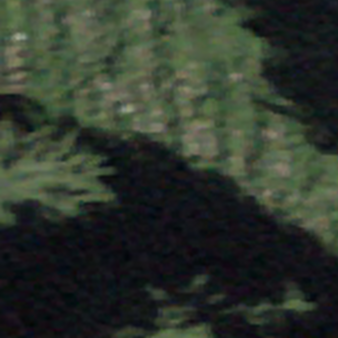
Label: other